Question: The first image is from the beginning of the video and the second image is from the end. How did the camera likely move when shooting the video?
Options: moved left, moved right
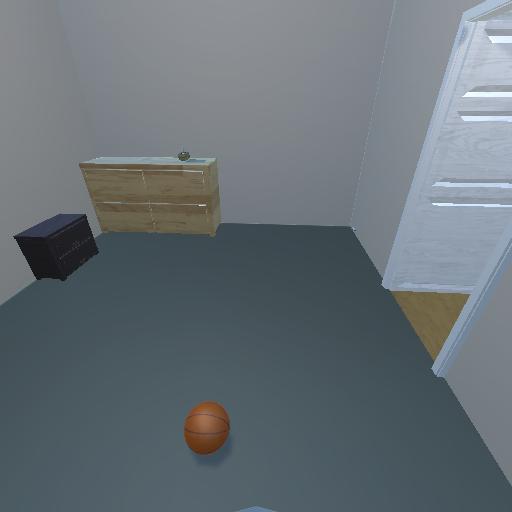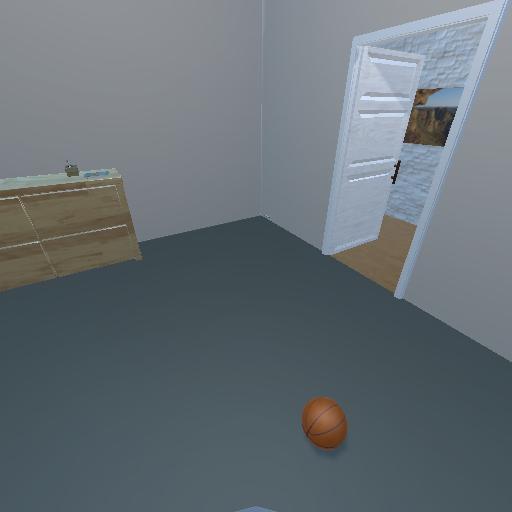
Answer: moved left